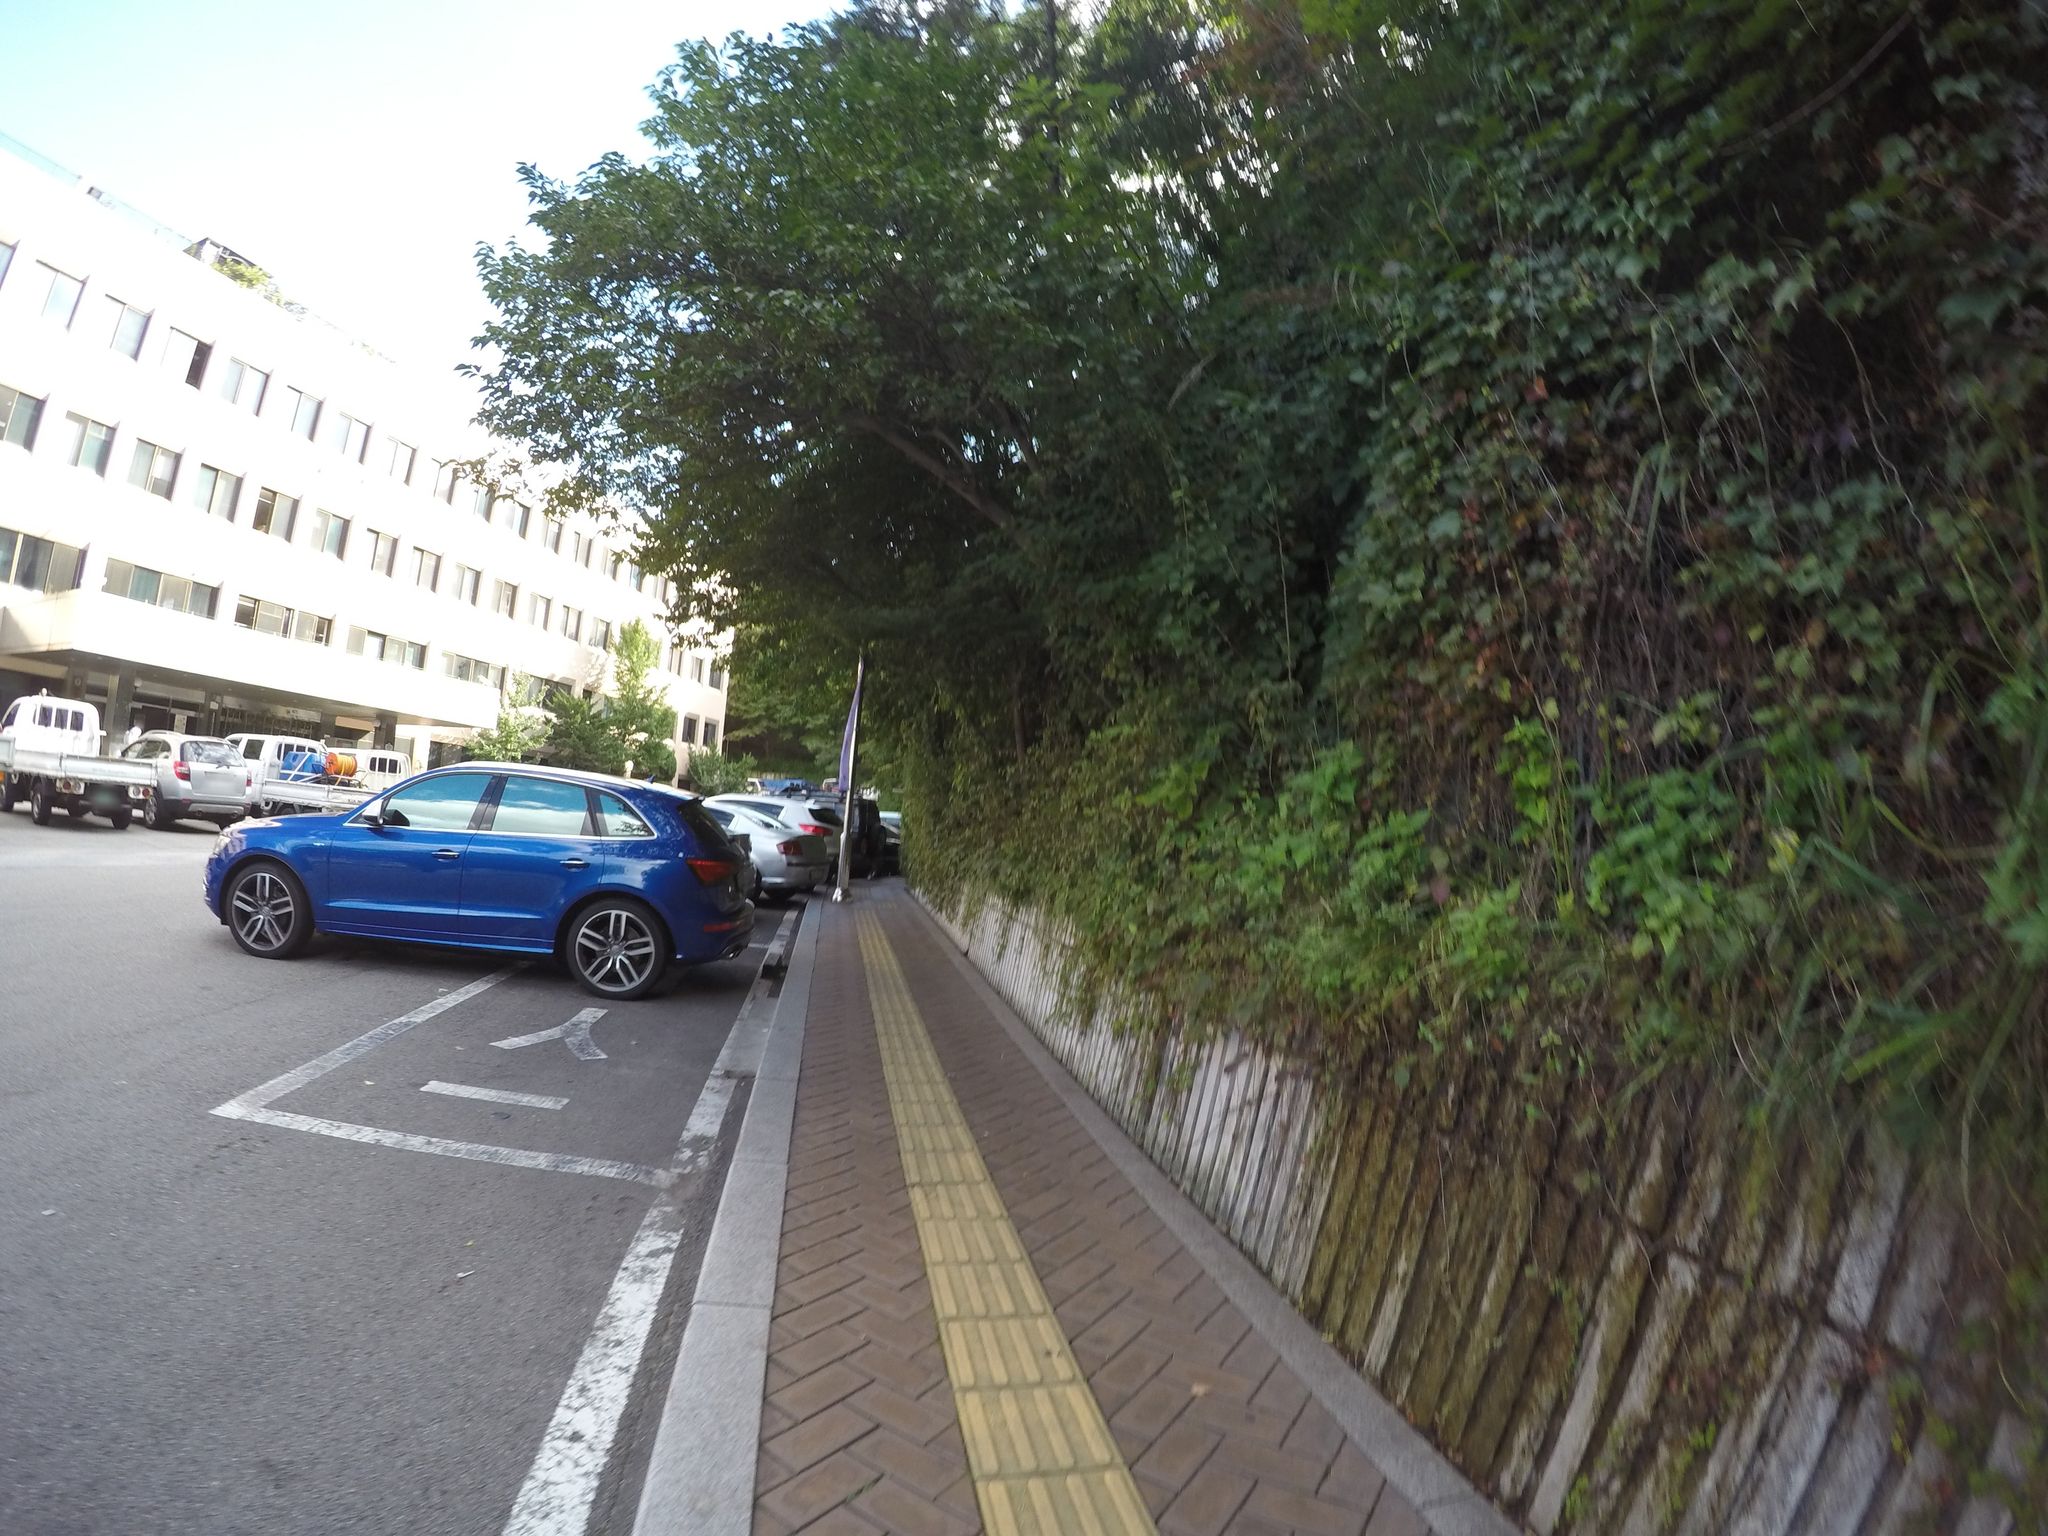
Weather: clear
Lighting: day
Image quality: good
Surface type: walking surface
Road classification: unclassified, service, path
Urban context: urban centre
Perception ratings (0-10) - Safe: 4.28, Lively: 6.93, Beautiful: 8.11, Boring: 1.97, Depressing: 4.41, Wealthy: 5.46